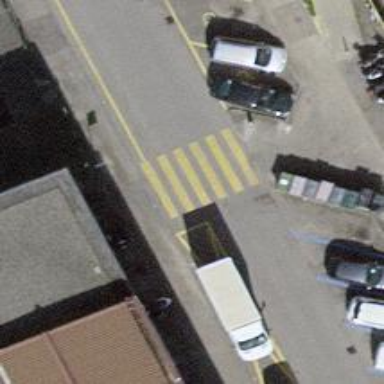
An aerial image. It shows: Uncontrolled zebra crossing with notable zebra markings.